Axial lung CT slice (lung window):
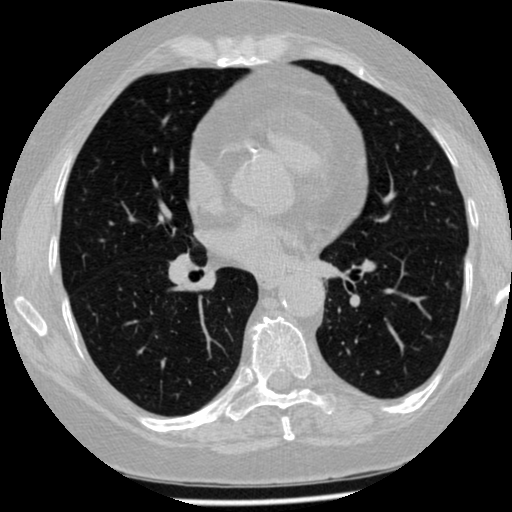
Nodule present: no